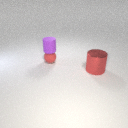
small red rubber sphere below small purple rubber cylinder